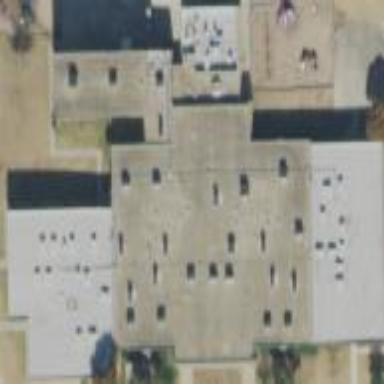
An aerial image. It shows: School building.